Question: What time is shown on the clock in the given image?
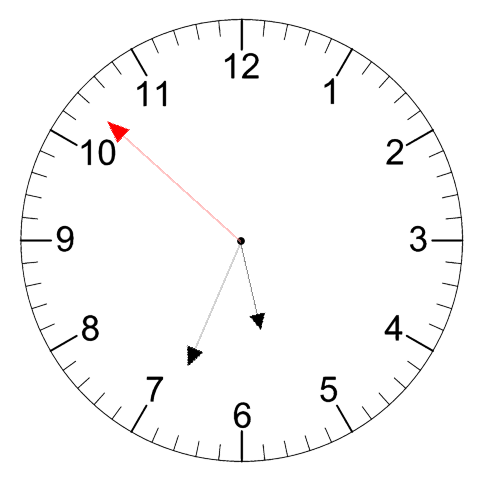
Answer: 05:33:52